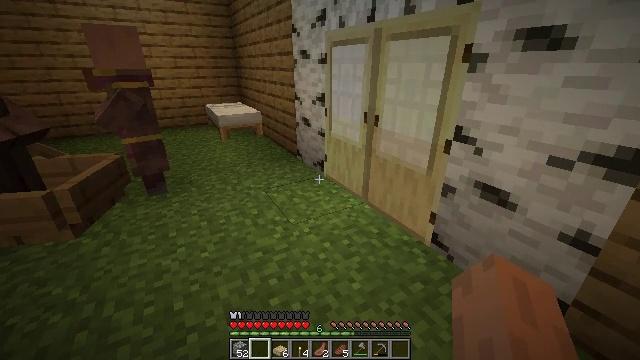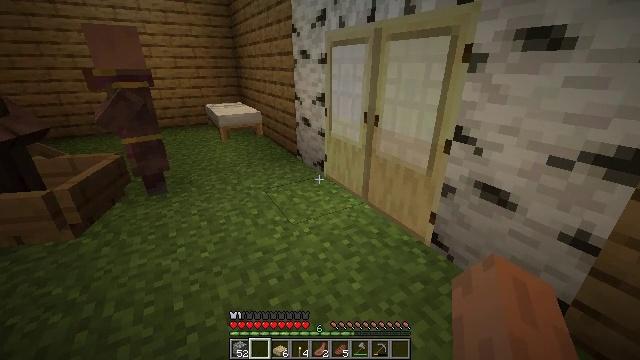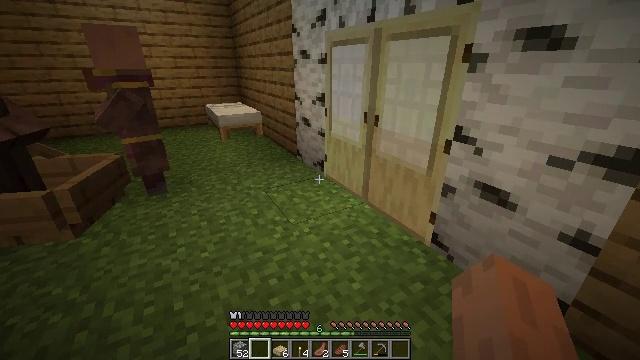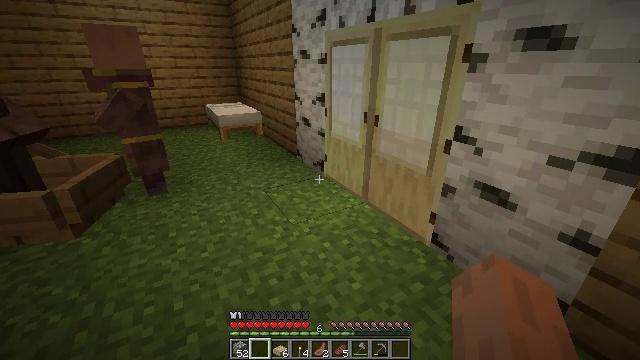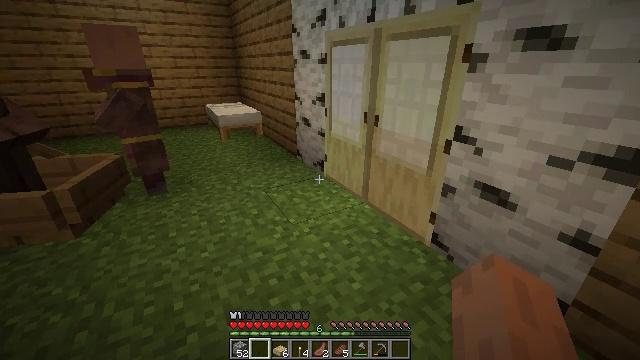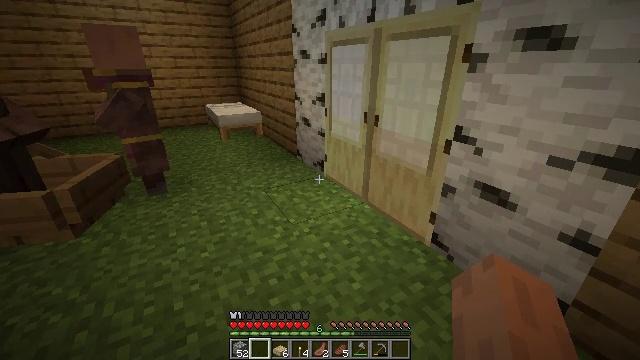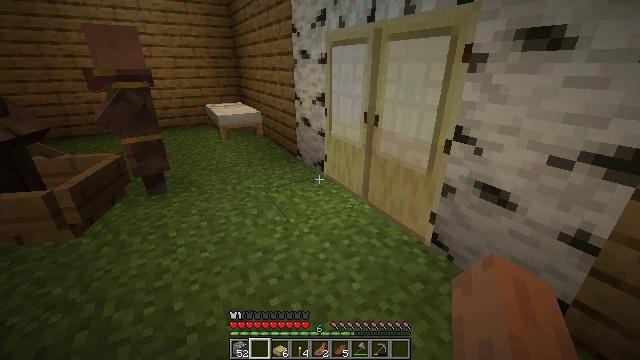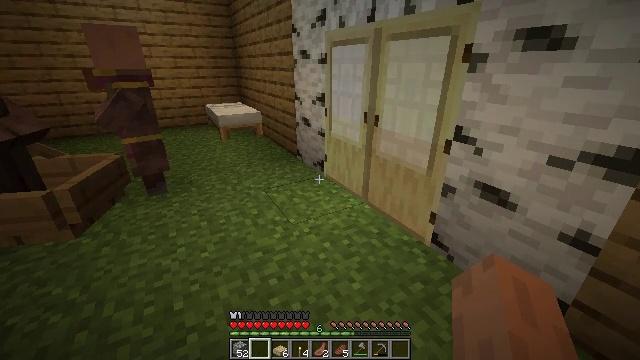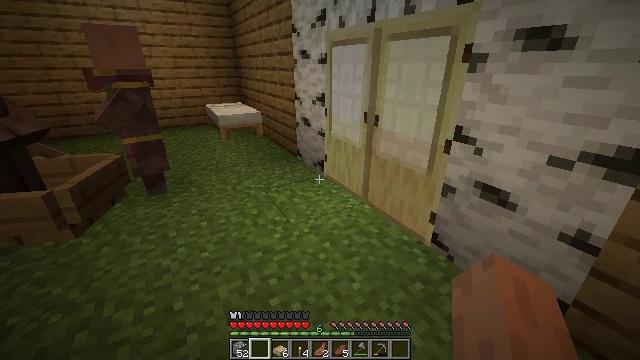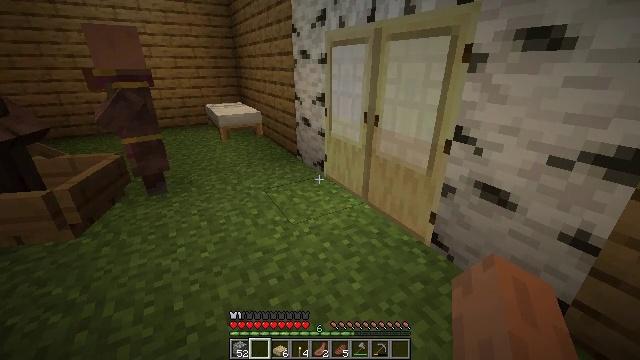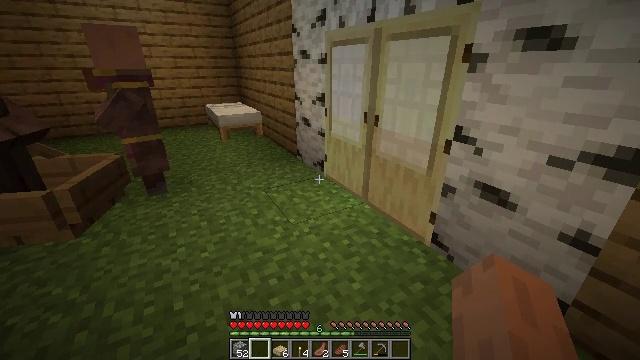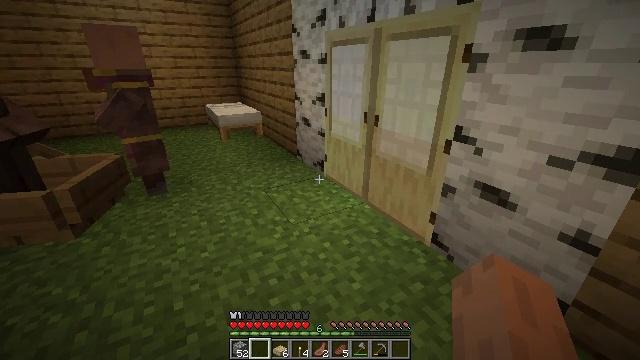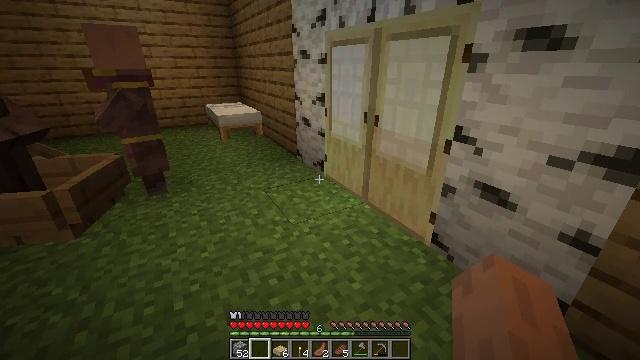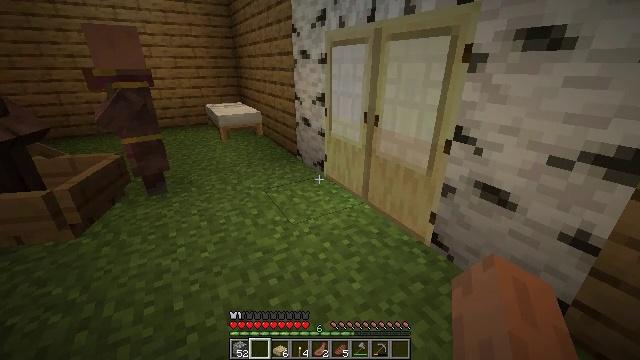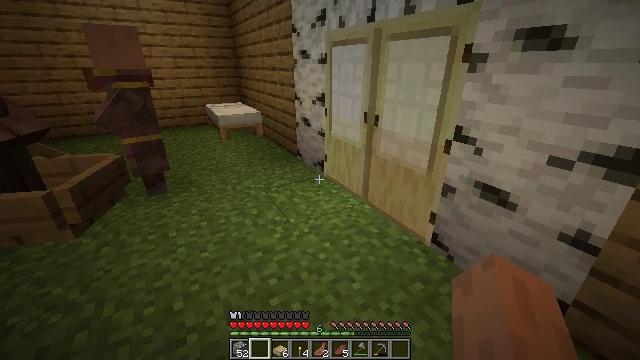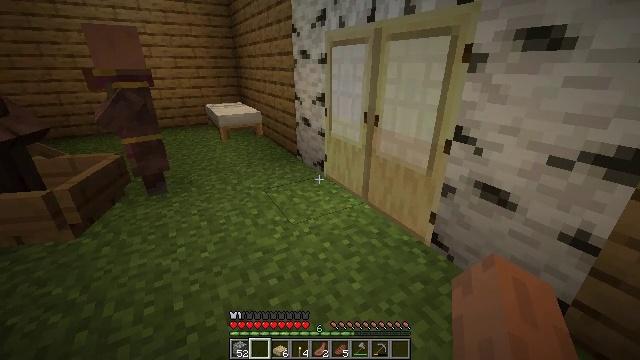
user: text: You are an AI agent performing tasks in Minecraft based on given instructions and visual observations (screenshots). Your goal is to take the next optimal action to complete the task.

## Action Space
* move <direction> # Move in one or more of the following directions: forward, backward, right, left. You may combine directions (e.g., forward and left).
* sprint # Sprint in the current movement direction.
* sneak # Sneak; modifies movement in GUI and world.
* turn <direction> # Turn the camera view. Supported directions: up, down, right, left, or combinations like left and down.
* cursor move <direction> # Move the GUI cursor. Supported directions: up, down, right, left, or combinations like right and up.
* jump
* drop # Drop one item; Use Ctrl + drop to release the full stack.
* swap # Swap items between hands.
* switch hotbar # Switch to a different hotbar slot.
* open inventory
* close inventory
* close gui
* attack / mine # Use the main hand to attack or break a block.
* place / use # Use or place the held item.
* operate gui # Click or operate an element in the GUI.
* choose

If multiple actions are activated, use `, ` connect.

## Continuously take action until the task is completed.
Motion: motion action
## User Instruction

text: Gather some oak planks.
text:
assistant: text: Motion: no_op
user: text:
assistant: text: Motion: no_op
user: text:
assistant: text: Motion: no_op
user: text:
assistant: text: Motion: no_op
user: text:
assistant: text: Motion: no_op
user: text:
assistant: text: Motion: no_op
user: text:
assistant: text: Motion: no_op
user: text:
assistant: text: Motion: no_op
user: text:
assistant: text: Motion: no_op
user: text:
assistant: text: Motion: no_op
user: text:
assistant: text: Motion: no_op
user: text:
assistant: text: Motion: no_op
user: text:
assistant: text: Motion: no_op
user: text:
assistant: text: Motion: no_op
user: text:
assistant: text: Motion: no_op
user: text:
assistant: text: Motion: no_op
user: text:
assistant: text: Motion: no_op
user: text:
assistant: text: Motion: no_op
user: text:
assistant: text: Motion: no_op
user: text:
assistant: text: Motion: no_op
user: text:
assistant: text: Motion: no_op
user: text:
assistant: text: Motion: no_op
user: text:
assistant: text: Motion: no_op
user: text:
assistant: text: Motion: no_op
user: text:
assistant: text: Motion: no_op
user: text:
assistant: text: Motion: no_op
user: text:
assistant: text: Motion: no_op
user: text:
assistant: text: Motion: no_op
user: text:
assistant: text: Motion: no_op
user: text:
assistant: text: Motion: no_op